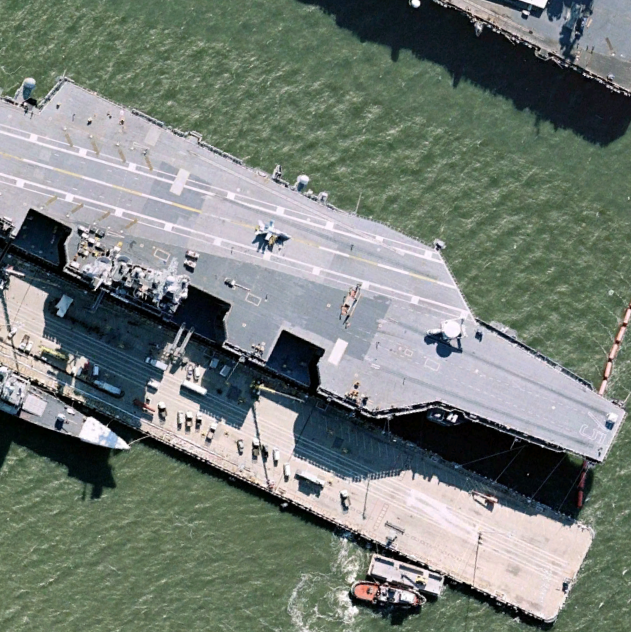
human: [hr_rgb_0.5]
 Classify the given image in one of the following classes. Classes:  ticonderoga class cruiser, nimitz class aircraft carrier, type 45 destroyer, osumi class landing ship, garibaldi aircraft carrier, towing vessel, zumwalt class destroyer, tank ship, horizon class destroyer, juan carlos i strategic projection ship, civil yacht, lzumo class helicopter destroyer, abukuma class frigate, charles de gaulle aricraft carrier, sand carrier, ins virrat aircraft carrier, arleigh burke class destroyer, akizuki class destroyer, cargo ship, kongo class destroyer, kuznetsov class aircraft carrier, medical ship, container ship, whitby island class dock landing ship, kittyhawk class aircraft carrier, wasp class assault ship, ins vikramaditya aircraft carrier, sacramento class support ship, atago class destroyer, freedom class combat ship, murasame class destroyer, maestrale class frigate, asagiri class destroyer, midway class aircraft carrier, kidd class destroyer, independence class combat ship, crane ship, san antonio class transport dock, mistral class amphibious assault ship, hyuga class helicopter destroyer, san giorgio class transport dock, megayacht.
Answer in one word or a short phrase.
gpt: Nimitz class aircraft carrier